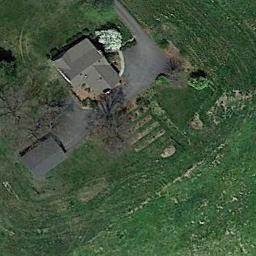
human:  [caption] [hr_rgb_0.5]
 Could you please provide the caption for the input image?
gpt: There are several houses of different sizes in sparse residential areas surrounded by farmland .

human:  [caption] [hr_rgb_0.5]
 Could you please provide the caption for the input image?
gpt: Two paths lead to a small black house .

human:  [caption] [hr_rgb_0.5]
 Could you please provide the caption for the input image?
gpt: The sparse residential is on the grass next to a road .

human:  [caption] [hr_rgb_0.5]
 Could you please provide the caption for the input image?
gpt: The sparse residential is surrounded by grass .

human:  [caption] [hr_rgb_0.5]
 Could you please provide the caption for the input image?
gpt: A sparse residential area with two black buildings on the green meadow .